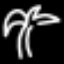
Label: palm tree